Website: lowes
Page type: stored-credit-cards
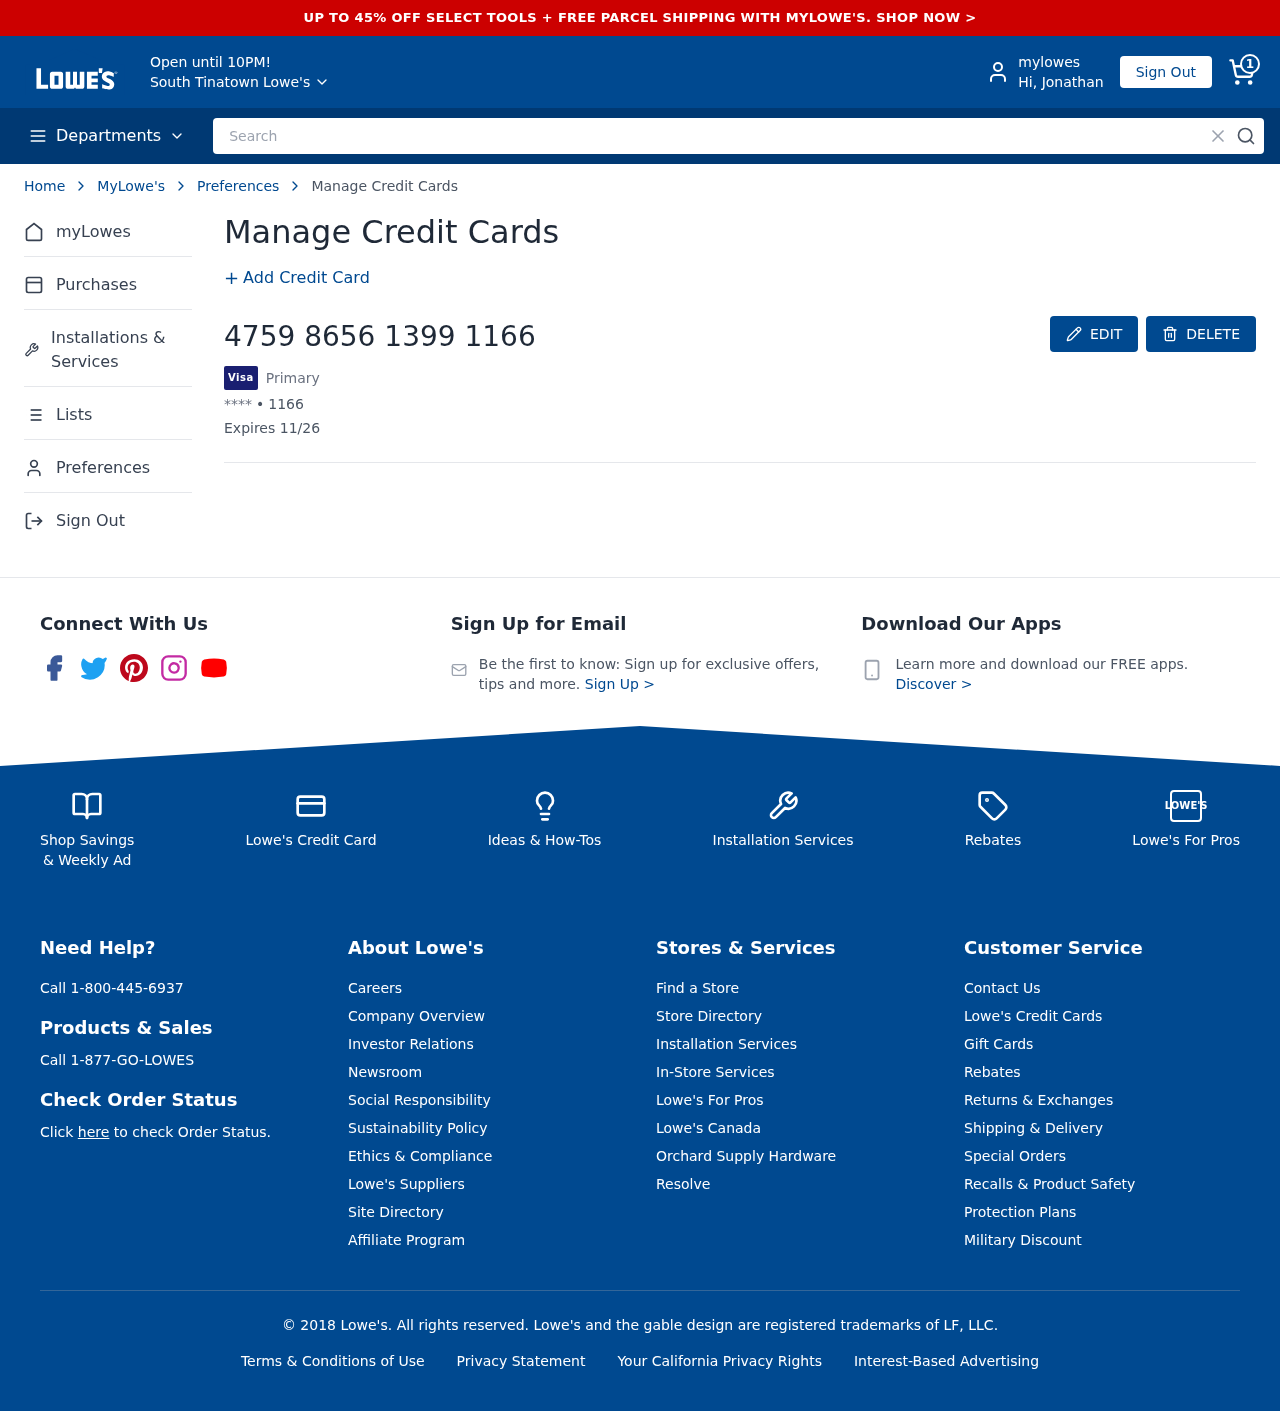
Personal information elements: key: PII_CARD_EXPIRY
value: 11/26
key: PII_CARD_LAST4
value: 1166
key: PII_CARD_NUMBER
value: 4759 8656 1399 1166
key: PII_CARD_TYPE
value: Visa
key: PII_CITY
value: South Tinatown
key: PII_FIRSTNAME
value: Jonathan
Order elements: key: ORDER_NUM_ITEMS
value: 1
Search elements: key: HEADER_SEARCH
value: Search